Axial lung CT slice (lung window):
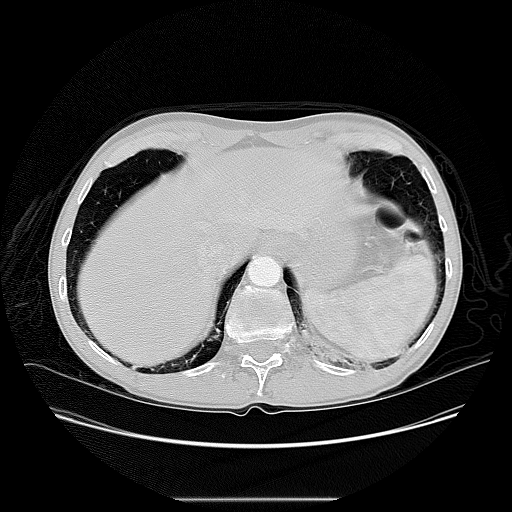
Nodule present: no